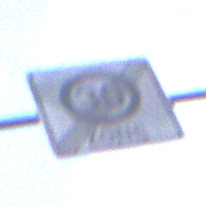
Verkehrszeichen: EndeZone30
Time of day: SunriseSunset
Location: Outdoor (Urban)
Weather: PartlyCloudy
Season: NotSpecified
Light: Natural